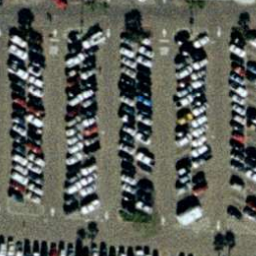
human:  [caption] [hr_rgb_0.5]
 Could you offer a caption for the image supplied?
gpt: Many cars parked neatly with a few empty parking spaces in the parking lot .

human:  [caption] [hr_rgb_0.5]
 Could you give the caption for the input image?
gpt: It is a parking lot with many cars parked neatly and only a few parking spots are free .

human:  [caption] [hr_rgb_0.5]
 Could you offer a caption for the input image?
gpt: Lots of cars parked neatly in the parking lot .

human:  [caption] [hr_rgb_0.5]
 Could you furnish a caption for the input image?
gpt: Lots of cars parked in lines in the parking lot .

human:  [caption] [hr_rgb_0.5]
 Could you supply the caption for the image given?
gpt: Many cars parked in lines with a few free parking spots in the parking lot .